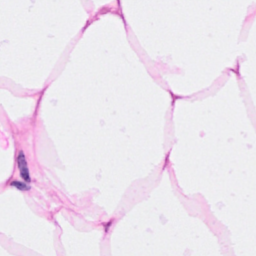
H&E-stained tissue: Breast